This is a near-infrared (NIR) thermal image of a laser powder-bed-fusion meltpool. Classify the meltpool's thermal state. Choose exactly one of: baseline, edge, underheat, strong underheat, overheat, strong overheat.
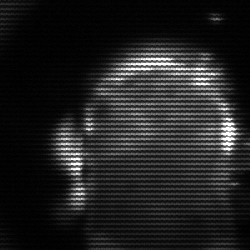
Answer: baseline